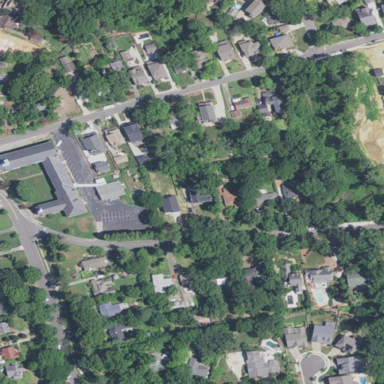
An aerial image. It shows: Residential area composed of single-family homes.